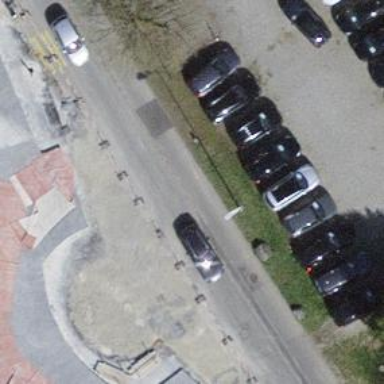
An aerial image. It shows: Secondary road with asphalt surface leading to roundabout junction.